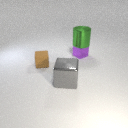
small brown rubber cube to the left of small purple metal cube